Interaction volume radius: 5 \u00c5
Interaction volume height: 10 \u00c5
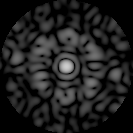
Disorder parameter: 0.8274